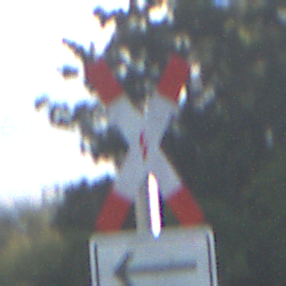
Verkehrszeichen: Andreaskreuz
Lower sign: RichtungsangabeDurchPfeile1
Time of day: MorningAfternoon
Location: Outdoor (Nature)
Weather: PartlyCloudy
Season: NotSpecified
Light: Natural